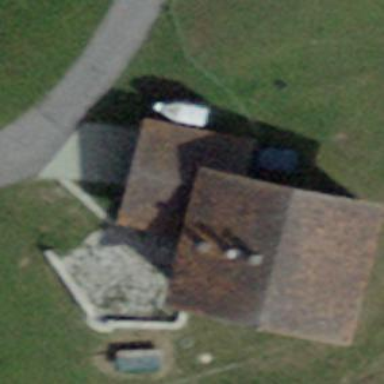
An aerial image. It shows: Detached building.